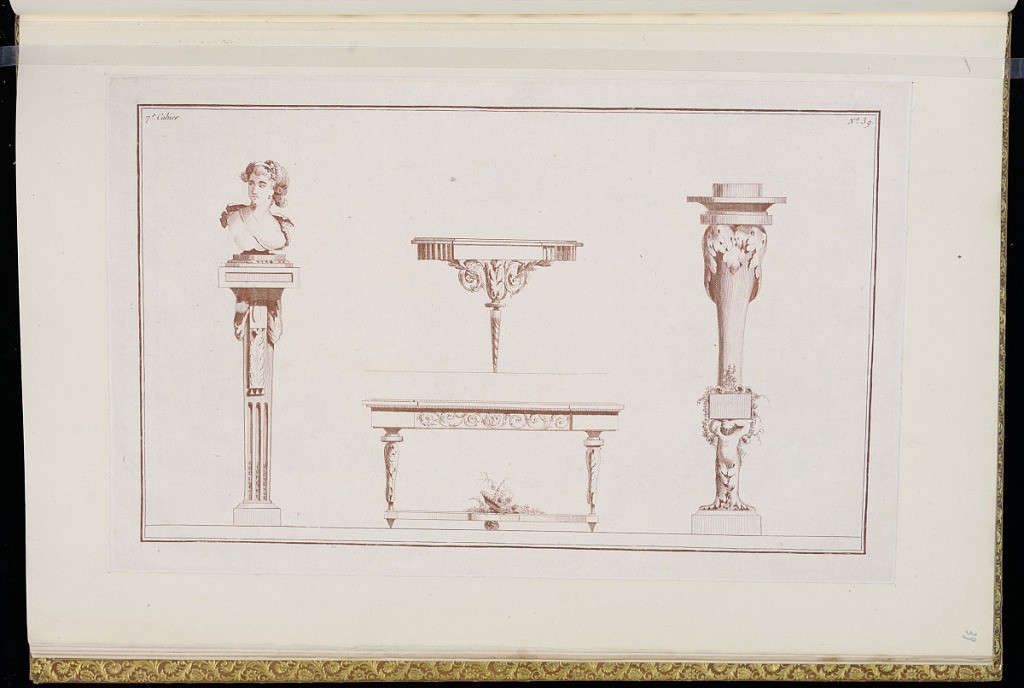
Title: Designs for a Plinth with a Portrait Bust, Candlestick, and Console Tables
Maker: Henri Sallembier, French, ca. 1753 - 1820
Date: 1777–78
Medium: Etching in red ink on paper
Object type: Print
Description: Designs for two console tables, a candlestick and a plinth with a female portrait bust decorated with scrolling leaves (rinceaux), foliate scrolls, a foliate frieze, flowers, putto, and fluting. The plate is numbered.